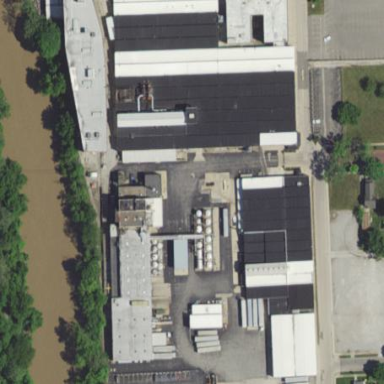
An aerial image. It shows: Industrial area.